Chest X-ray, PA view. Patient: 54 years old, sex F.
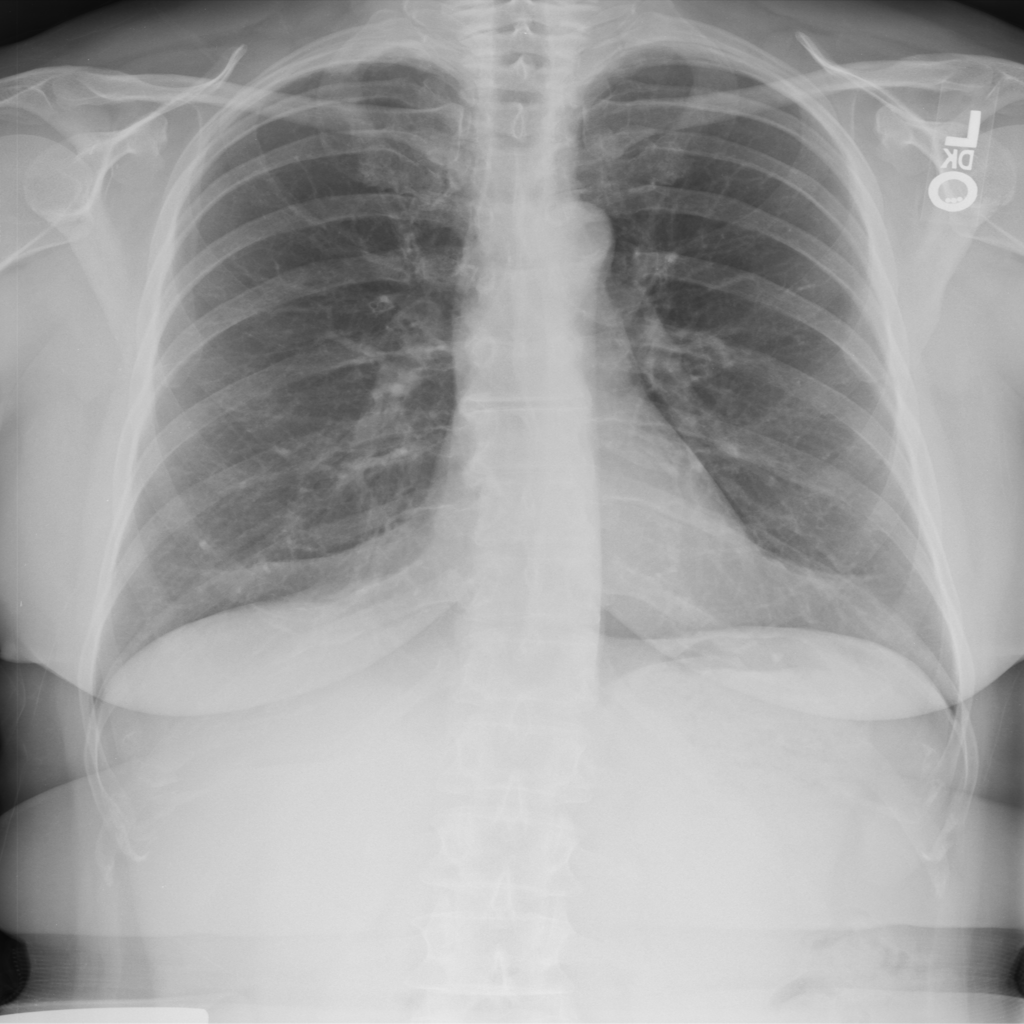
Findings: No Finding